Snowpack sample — Loveland Pass, Silver Plume, Colorado, USA (2/11/26, 12:00 PM MST)
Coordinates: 39.663, -105.886
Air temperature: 35 °F
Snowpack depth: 82 cm
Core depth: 10 cm
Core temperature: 17.6 °F
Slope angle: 13°, slope face: 12°
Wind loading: high
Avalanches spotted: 1
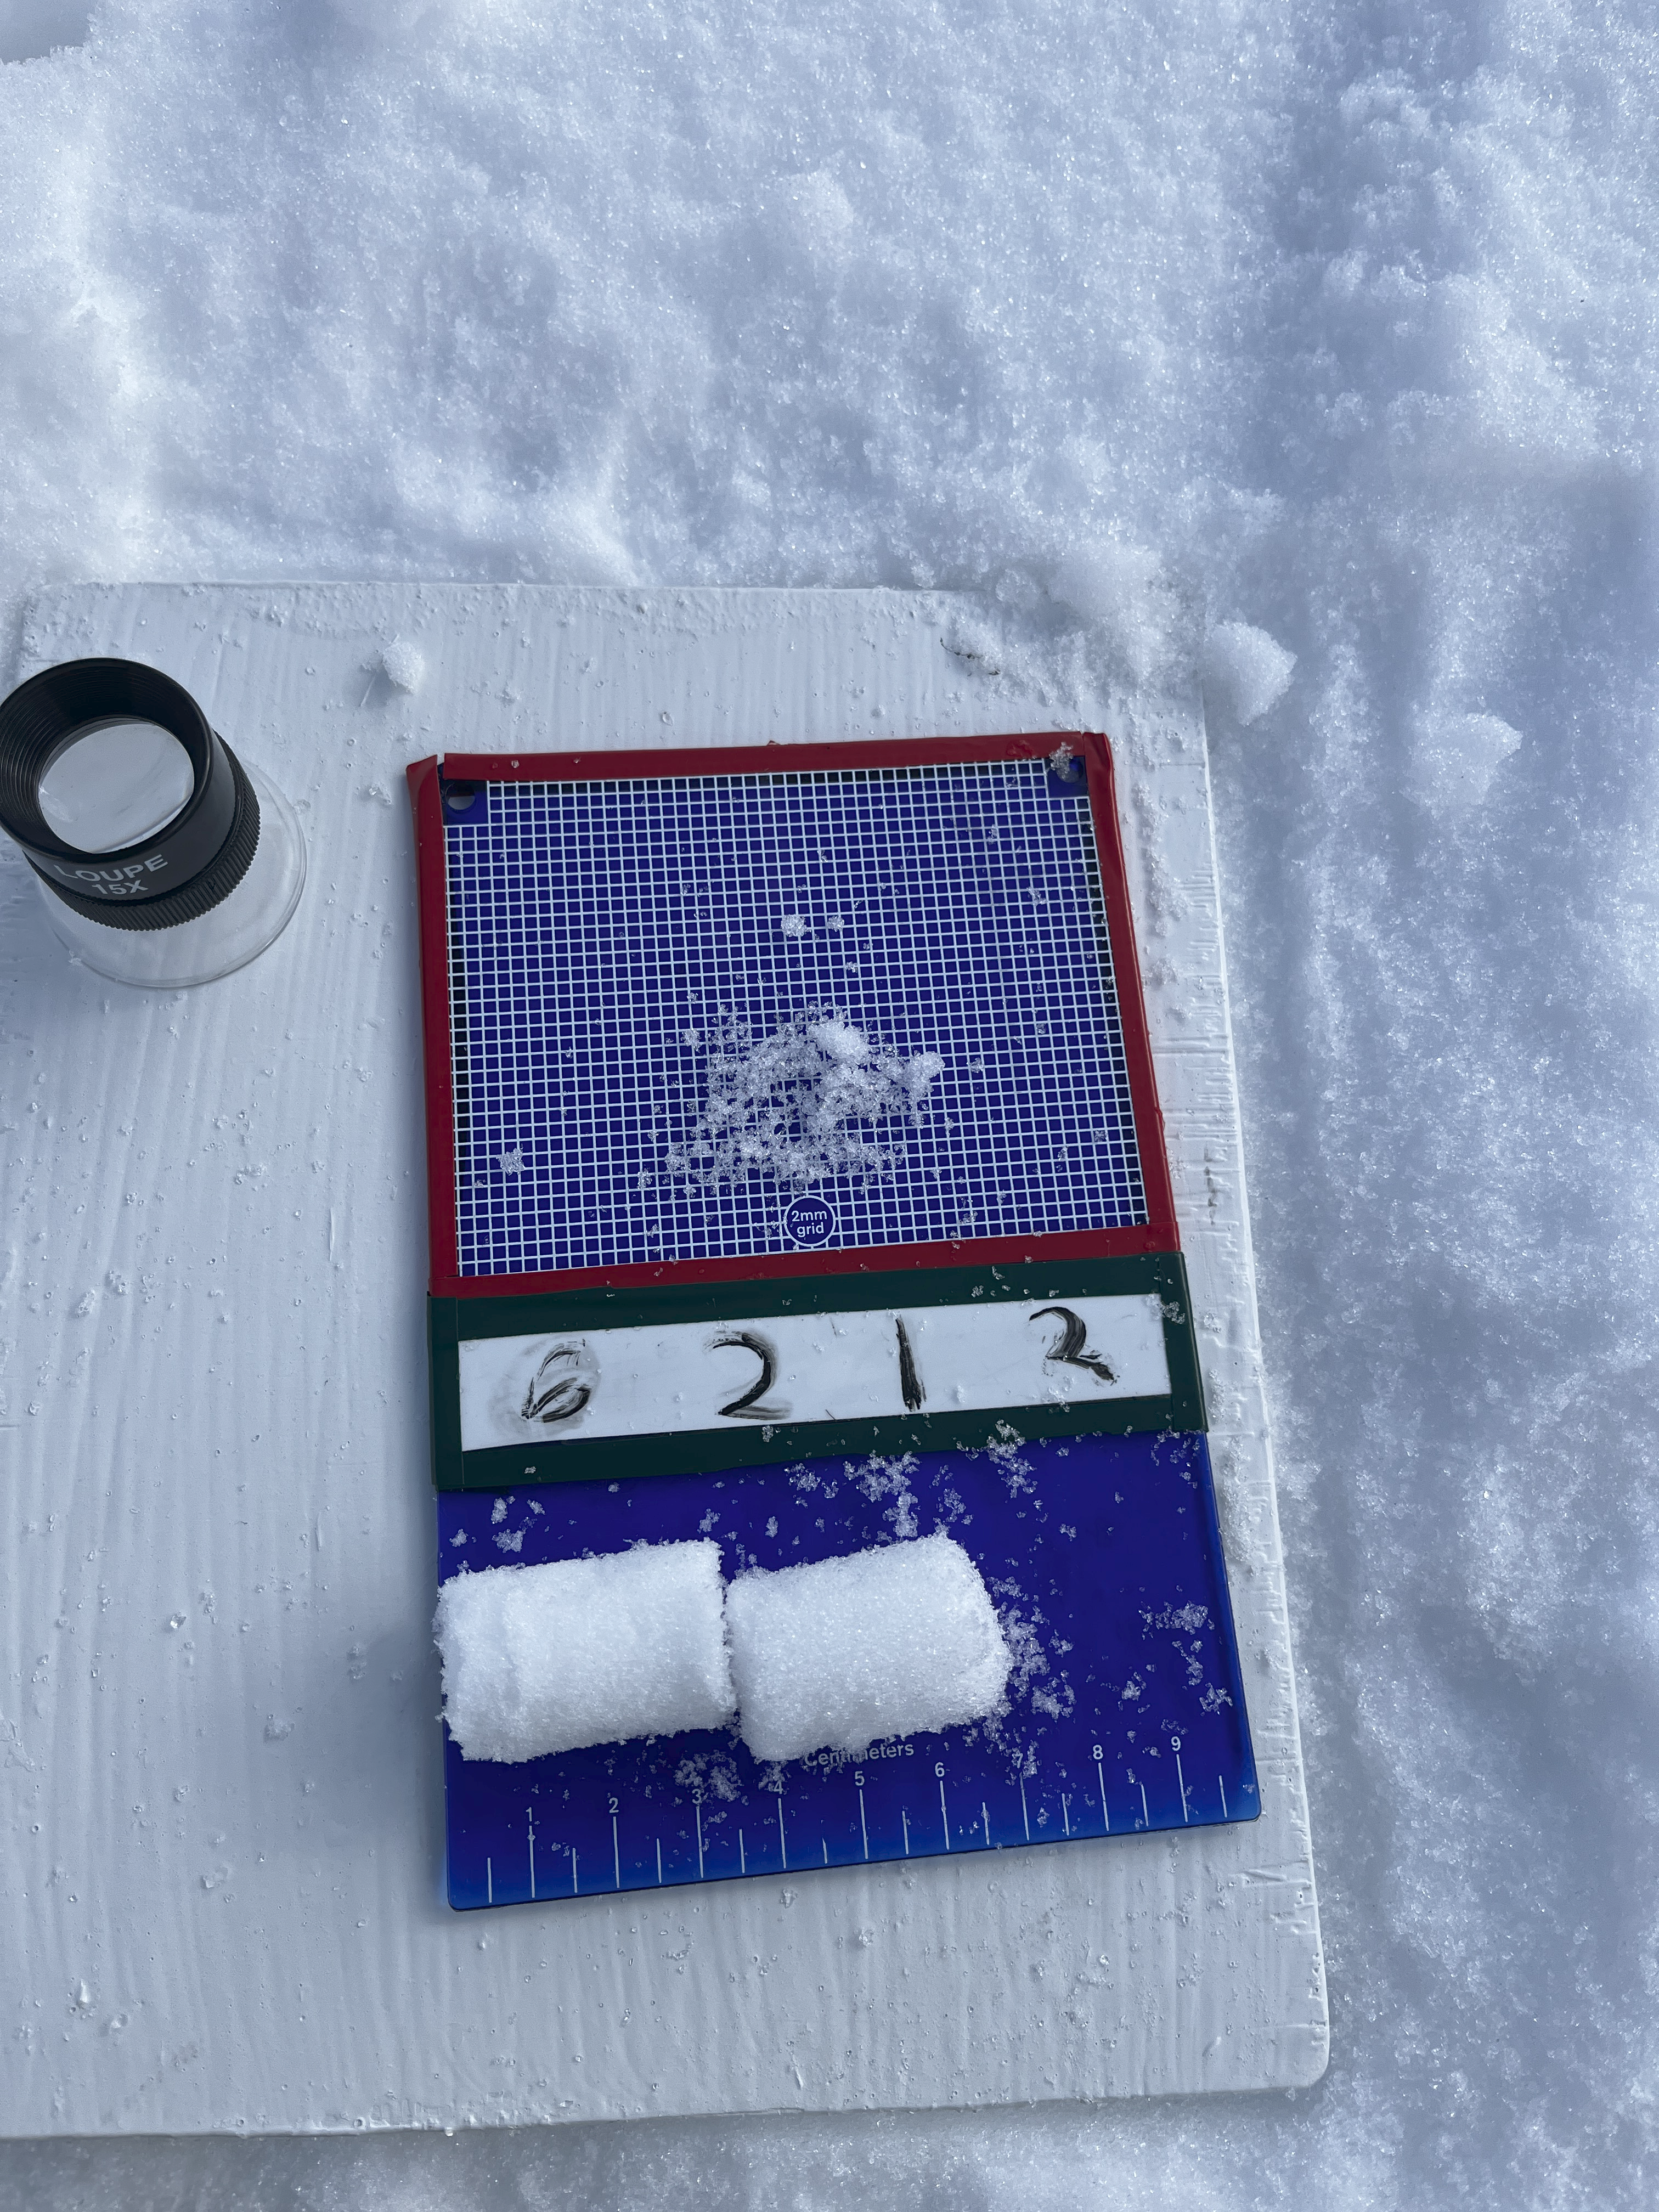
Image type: crystal_card
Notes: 1 small avalanche spotted on the north side of the bowl, lots of wind loading